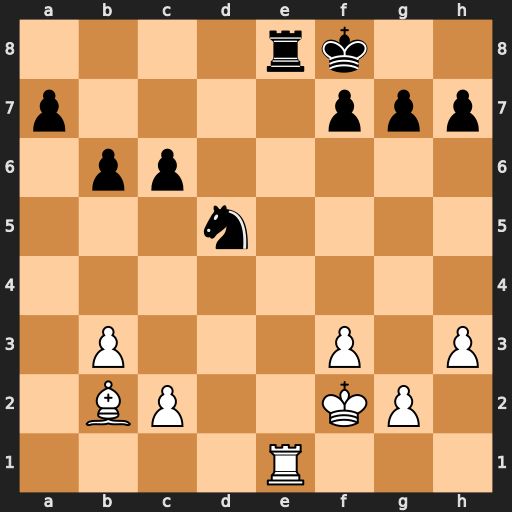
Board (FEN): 4rk2/p4ppp/1pp5/3n4/8/1P3P1P/1BP2KP1/4R3
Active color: w
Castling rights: -
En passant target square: -
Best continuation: Bxg7+ Kxg7 Rxe8